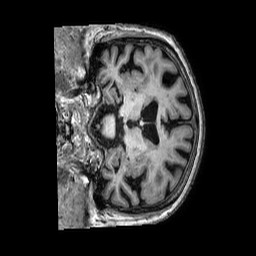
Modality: T1w
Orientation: coronal
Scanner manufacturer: philips
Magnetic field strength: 3 T
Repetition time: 0.006679 s
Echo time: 0.002993 s